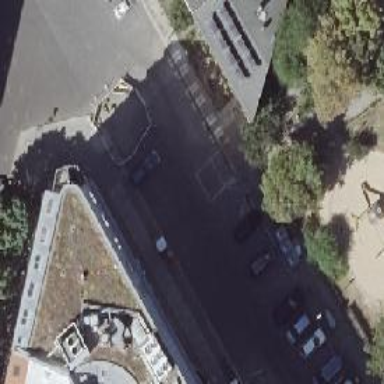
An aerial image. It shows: Parking lane area.